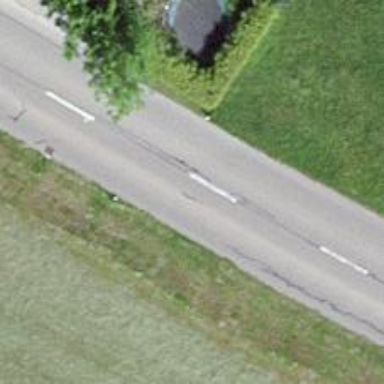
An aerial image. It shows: Tertiary road with asphalt surface.